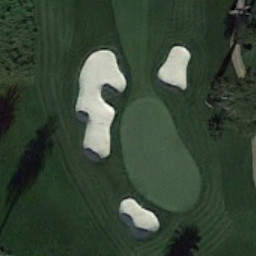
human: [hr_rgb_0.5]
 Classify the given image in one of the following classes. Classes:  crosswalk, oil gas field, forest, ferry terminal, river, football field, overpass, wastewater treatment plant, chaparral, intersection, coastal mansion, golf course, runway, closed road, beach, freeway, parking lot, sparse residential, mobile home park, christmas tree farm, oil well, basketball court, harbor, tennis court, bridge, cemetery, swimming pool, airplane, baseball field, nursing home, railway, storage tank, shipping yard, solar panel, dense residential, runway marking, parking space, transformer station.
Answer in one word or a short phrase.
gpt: golf course